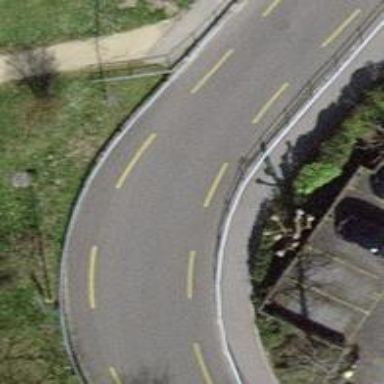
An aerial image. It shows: Residential road with asphalt surface. There is sidewalk on the left and cycle lane on both sides.